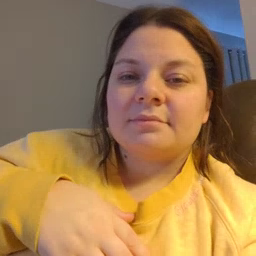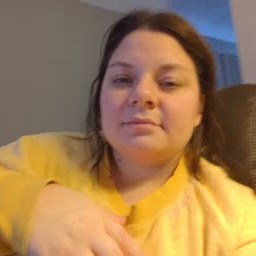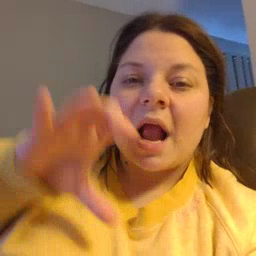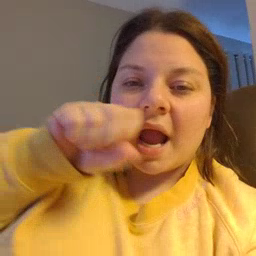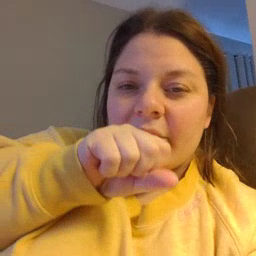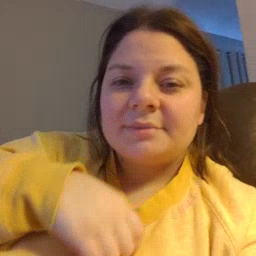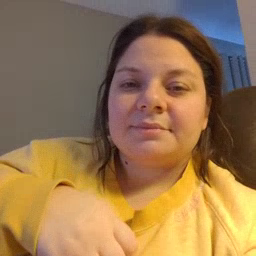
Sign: carrot